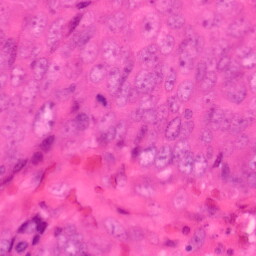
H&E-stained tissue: Colon